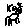
Label: cat